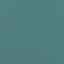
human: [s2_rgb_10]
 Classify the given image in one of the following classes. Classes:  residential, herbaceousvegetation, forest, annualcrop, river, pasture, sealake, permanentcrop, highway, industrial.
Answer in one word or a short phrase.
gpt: SeaLake